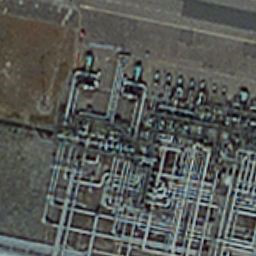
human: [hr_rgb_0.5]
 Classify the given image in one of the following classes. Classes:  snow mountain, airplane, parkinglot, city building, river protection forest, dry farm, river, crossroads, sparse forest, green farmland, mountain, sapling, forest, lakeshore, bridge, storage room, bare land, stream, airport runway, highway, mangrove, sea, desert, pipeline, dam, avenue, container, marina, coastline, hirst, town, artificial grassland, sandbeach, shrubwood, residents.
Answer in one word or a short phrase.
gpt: pipeline